Question: Today when I was trying to configure my ColdFusion10 Server with the ColdFusion Builder 2, It shown me a error message like "Sever home is not valid", Screenshot:

I can not move forward both the "Next" and "Finish" button is disabled and showing the error message.
Can anyone please suggest me which path I should provide ?
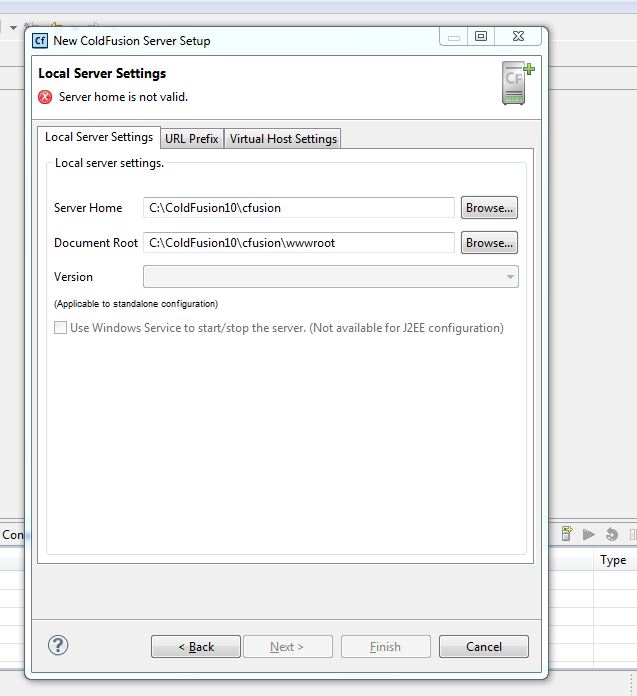
Answer: As per your comment above: you've selected "JRun" as your application server, but ColdFusion 10 runs on Tomcat. That'll be your problem.